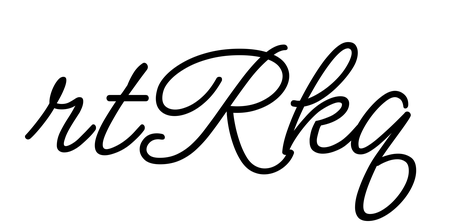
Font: MeowScript-Regular